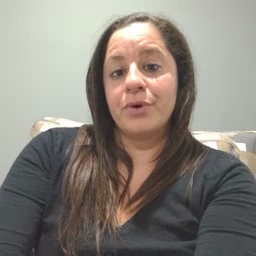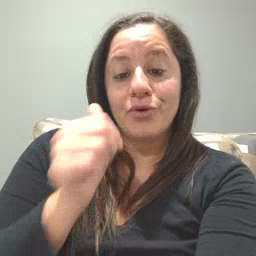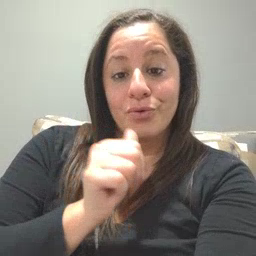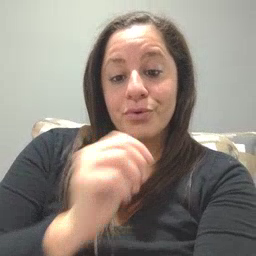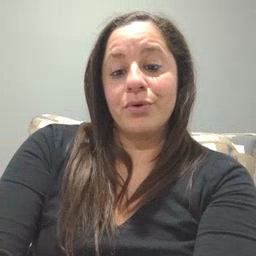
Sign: girl